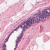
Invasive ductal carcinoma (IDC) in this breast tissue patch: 0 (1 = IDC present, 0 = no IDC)